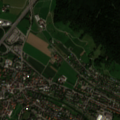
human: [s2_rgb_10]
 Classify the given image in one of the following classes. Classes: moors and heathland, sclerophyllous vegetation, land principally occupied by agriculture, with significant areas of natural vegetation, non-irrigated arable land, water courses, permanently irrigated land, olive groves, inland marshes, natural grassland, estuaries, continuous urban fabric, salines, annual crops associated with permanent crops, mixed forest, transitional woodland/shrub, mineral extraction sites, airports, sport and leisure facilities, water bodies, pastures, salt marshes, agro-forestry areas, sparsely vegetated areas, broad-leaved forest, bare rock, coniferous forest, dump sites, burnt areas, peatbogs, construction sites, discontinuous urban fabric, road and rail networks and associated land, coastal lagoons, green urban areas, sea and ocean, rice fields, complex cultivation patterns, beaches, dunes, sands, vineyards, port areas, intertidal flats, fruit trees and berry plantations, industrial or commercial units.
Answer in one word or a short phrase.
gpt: discontinuous urban fabric, non-irrigated arable land, mixed forest